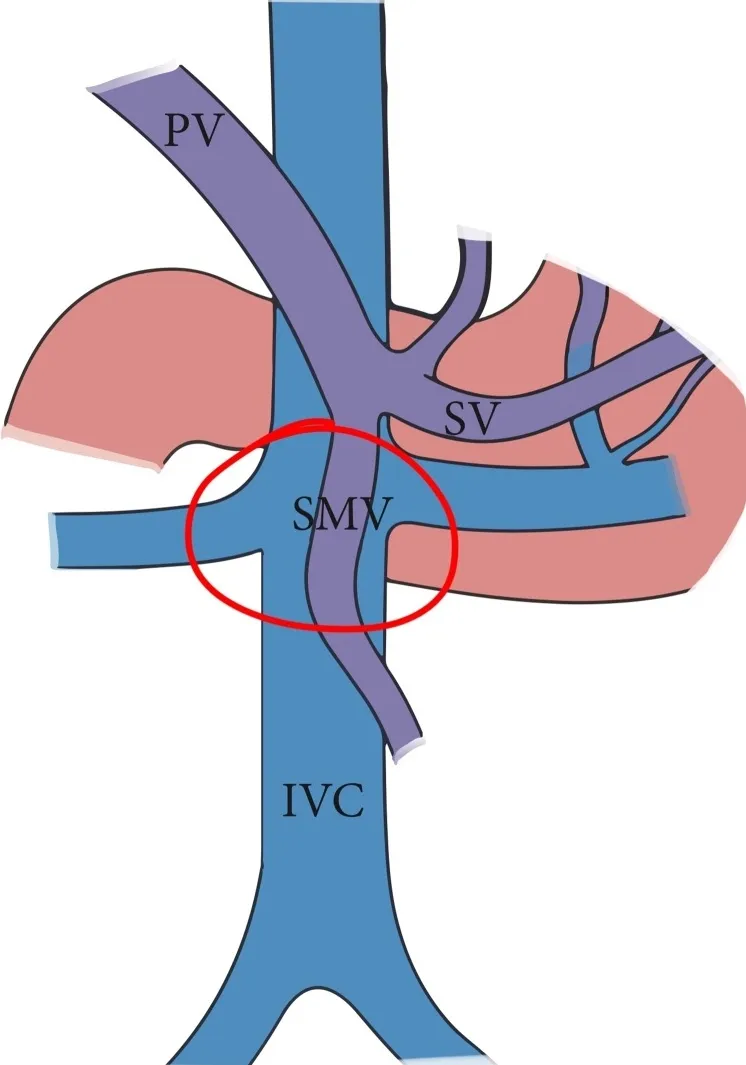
Basic anatomy of the portosystemic circulation. Red circle delineates the site of injury.
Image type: radiology (ct)